Interaction volume radius: 10 \u00c5
Interaction volume height: 40 \u00c5
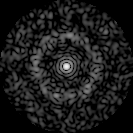
Disorder parameter: 0.8572